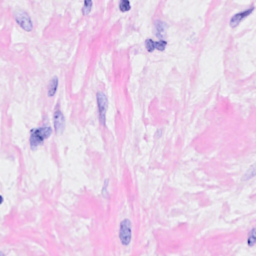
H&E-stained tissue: Breast